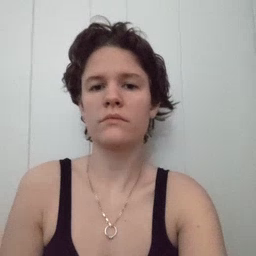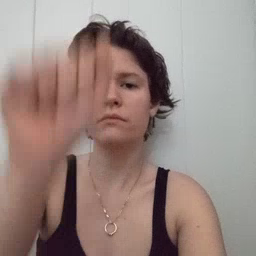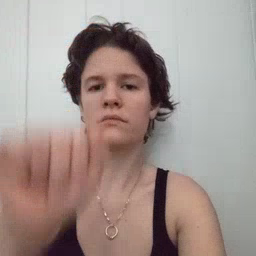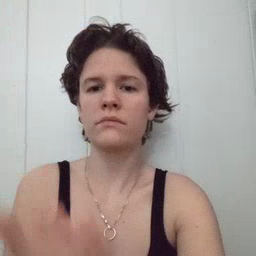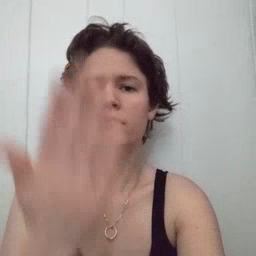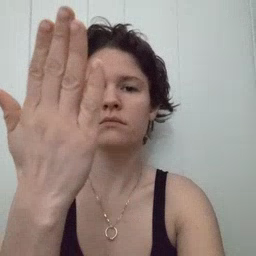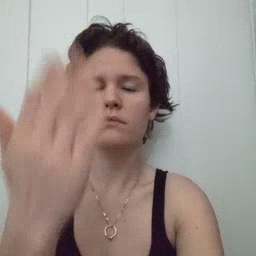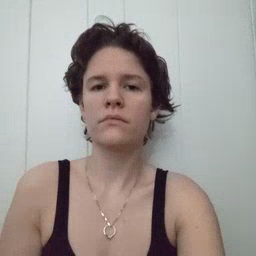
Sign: mitten